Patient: sex M, age 48
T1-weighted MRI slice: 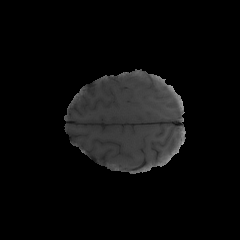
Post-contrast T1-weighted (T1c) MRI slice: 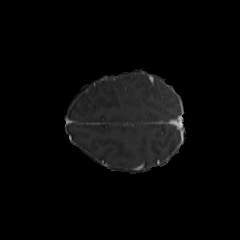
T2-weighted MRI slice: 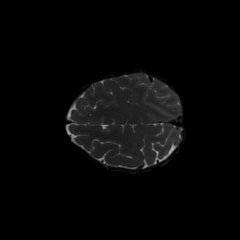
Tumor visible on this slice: yes
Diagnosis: Glioblastoma, IDH-wildtype
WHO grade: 4